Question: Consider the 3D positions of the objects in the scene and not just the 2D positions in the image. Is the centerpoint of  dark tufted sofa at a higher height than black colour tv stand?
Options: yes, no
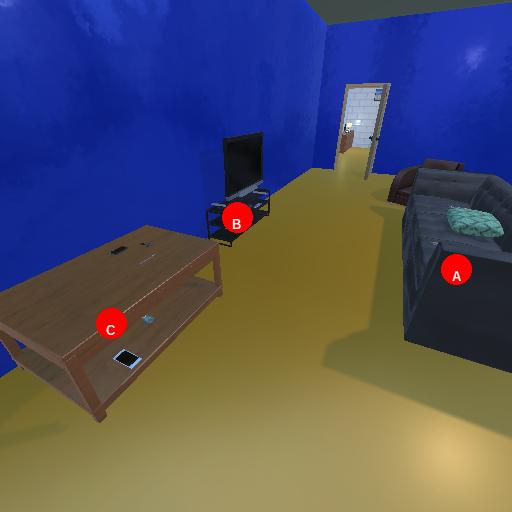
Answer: yes